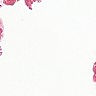
Metastatic tissue present: no